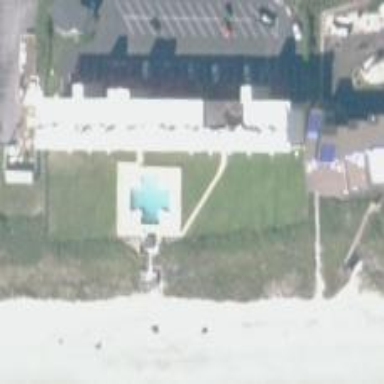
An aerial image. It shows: Swimming pool located in leisure land.